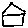
Label: house